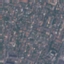
Land use / land cover class: Residential